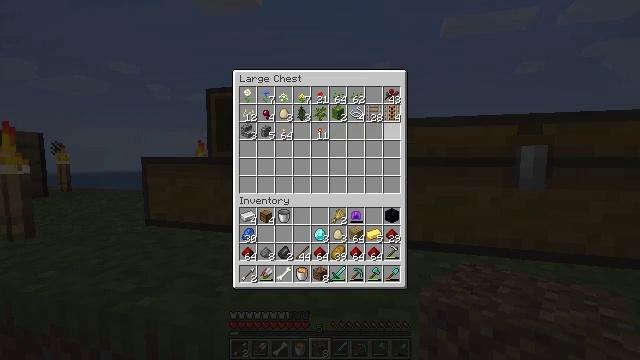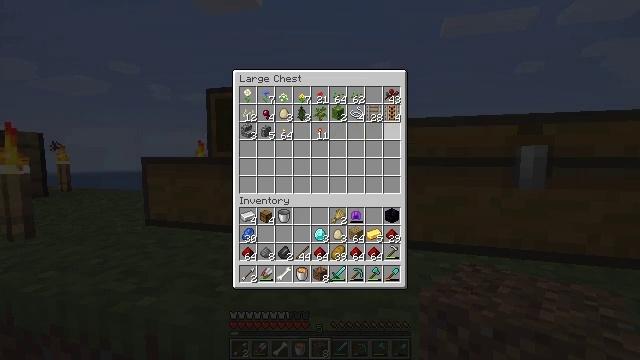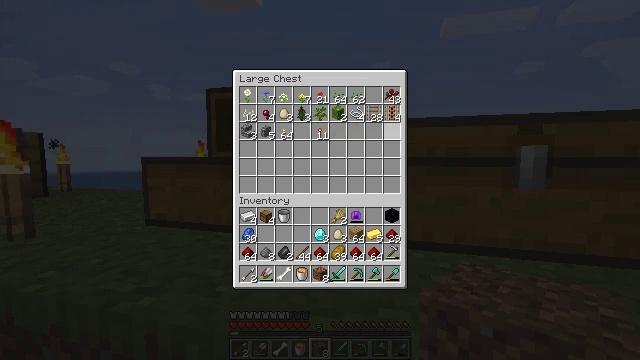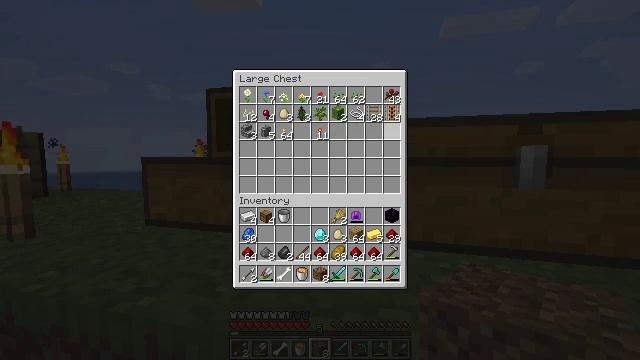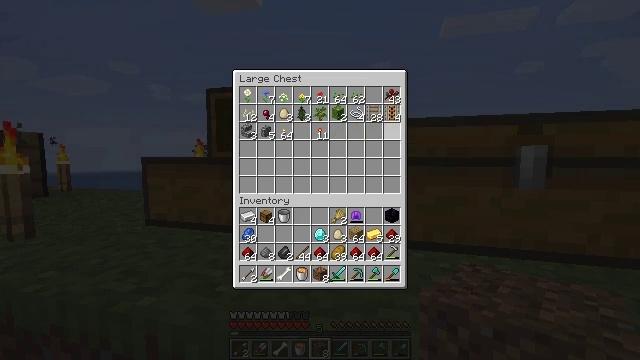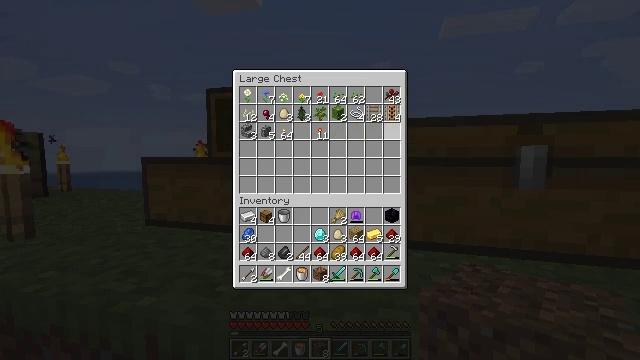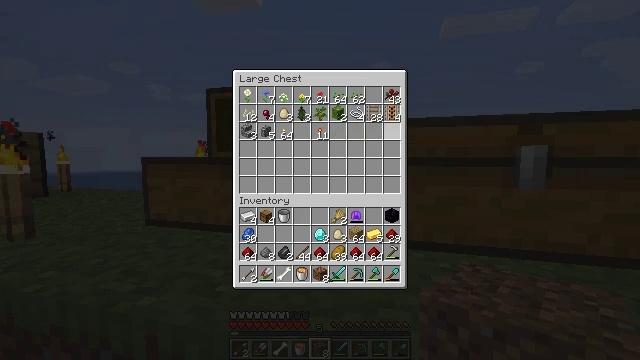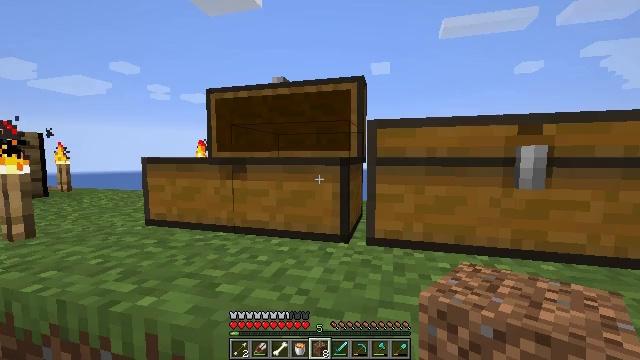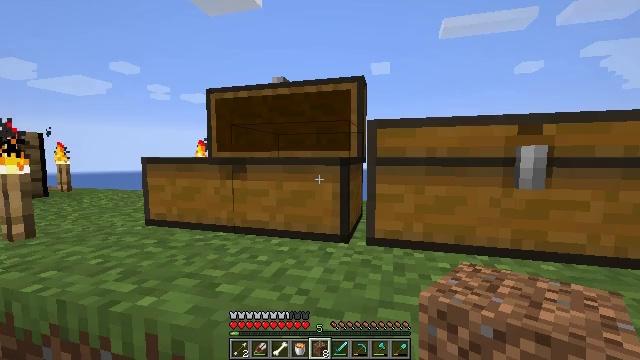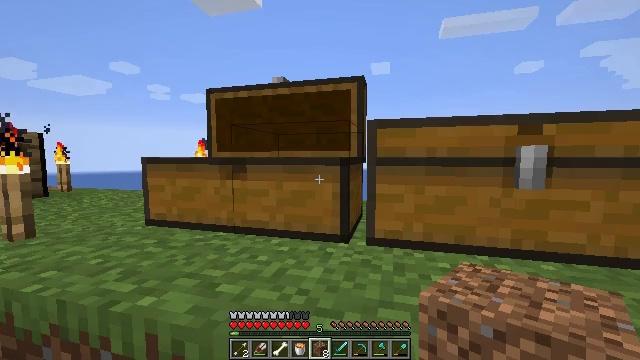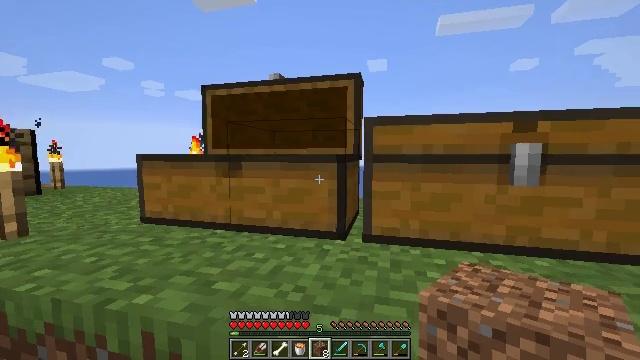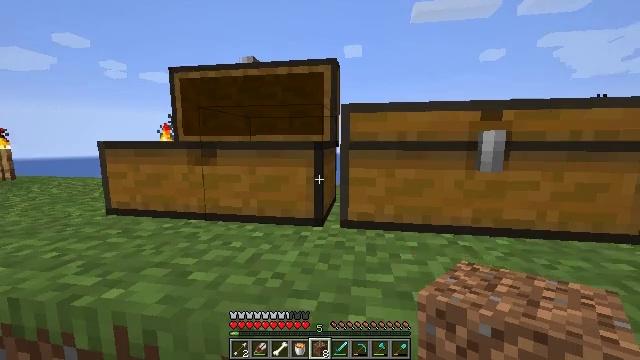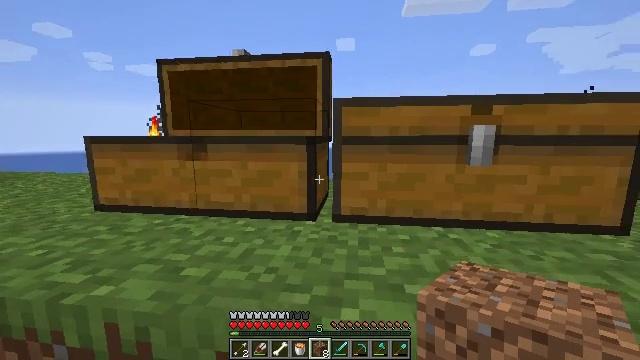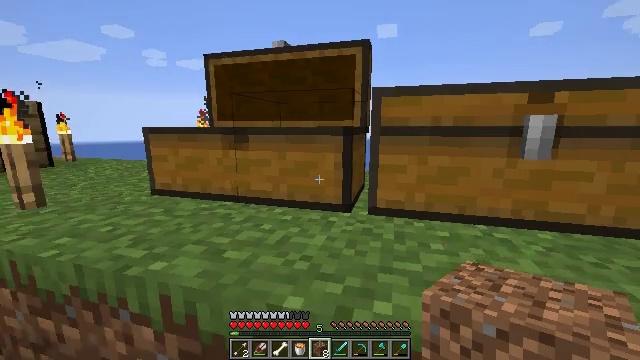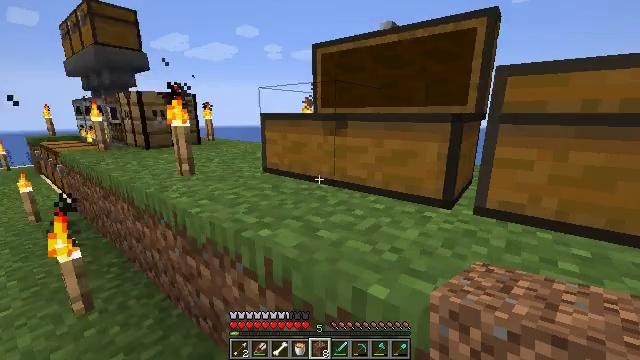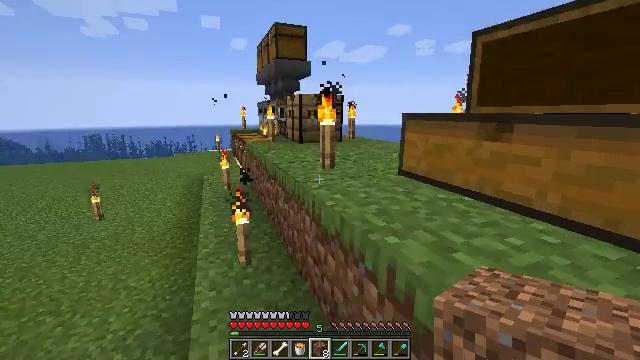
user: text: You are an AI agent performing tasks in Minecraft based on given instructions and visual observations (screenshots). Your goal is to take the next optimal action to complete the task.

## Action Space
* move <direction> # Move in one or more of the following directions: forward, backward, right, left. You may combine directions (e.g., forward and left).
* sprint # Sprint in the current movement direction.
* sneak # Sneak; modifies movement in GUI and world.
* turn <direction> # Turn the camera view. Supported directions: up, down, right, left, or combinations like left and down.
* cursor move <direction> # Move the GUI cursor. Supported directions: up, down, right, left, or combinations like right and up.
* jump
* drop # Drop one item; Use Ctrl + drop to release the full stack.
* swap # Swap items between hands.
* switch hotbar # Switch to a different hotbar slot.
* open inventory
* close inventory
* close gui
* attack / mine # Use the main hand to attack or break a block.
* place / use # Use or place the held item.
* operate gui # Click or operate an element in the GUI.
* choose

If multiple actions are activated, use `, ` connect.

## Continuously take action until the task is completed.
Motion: motion action
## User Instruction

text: Use the crafting table to create a redstone block from nine redstone dust.
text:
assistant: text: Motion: no_op
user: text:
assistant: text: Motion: no_op
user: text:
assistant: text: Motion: no_op
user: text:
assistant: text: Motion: no_op
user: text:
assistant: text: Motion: no_op
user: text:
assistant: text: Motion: no_op
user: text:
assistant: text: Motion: no_op
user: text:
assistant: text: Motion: close gui
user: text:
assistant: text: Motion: no_op
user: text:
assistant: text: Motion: no_op
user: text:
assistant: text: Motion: turn right and down
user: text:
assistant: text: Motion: turn right and down
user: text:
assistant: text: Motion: turn left and down
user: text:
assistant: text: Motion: turn left and down
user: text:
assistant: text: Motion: move forward, turn left
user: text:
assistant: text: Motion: move forward, turn left
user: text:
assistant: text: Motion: move forward, turn right
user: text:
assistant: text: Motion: move forward, turn right
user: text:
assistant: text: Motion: move forward, sprint
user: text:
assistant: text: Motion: move forward, sprint
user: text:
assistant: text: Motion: move forward, sprint
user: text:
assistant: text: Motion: move forward, sprint, turn right
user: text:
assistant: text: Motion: move forward, sprint, turn right and down
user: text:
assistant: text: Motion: move forward, turn left, jump
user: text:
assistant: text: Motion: move forward, jump
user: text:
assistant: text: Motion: move forward, jump
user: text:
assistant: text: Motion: move forward, turn left, jump
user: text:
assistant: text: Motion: move forward, jump
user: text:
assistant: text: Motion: move forward
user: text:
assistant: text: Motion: move forward